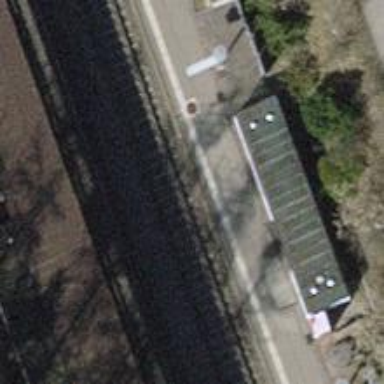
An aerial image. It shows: Public transport station located at railway halt.